Aerial crown-view tile of a tropical tree (Barro Colorado Island, Panama), acquired 20240611:
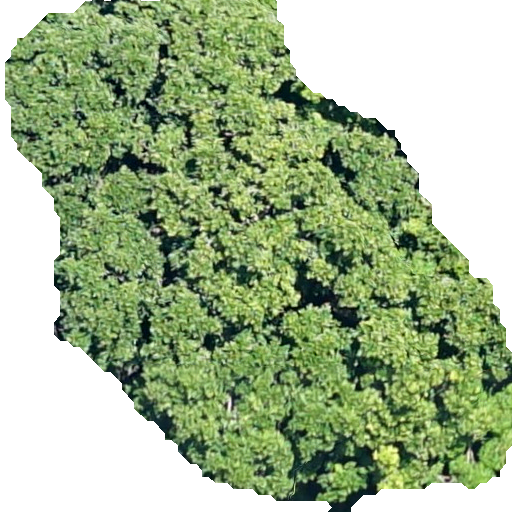
Species: Anacardium excelsum
GBIF accepted scientific name: Anacardium excelsum
Crown area: 275.526 m²